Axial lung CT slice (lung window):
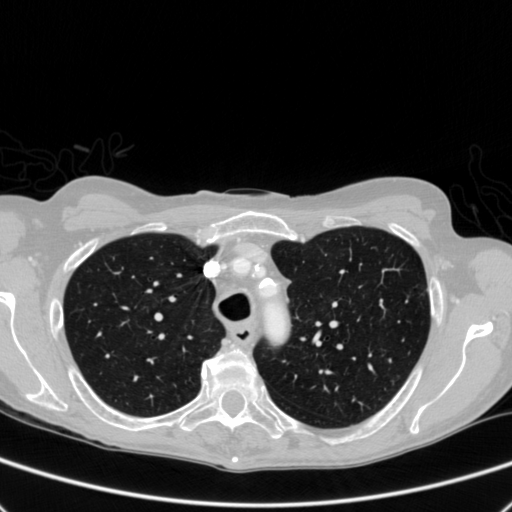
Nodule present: no